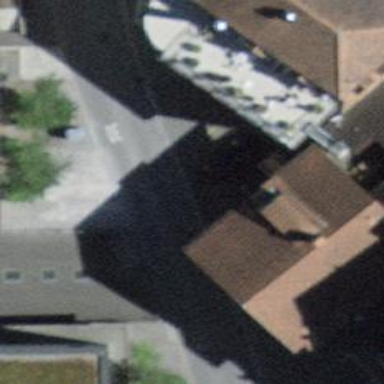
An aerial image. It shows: Public surveillance system installed on building.